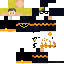
A male human skin with dark skin, wearing blonde long hair dressed in a yellow hoodie and black pants, featuring a closed mouth.